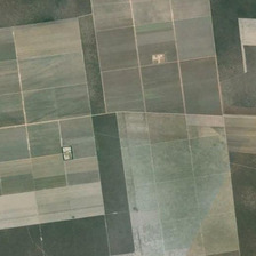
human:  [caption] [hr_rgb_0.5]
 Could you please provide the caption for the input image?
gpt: The light green farmland looks like a sheet.

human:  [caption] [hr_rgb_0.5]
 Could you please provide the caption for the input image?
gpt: Thin green farmland looks like a sheet.

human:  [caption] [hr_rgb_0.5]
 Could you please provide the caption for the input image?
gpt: It is cultivated beautifully.

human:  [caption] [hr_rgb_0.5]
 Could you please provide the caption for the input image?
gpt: here is a farmland with two residential sites .

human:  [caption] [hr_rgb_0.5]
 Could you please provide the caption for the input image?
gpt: This is a spectacular farmland, neatly divided into square blocks.